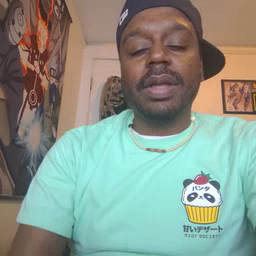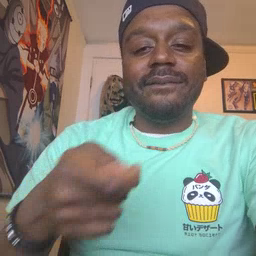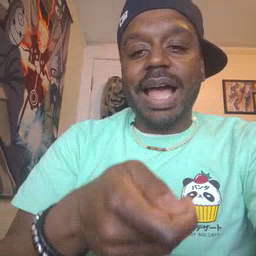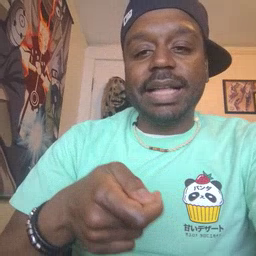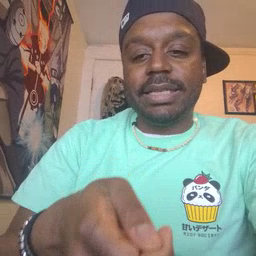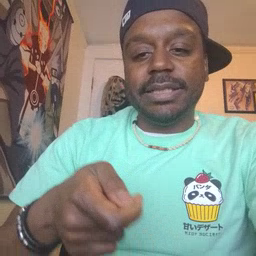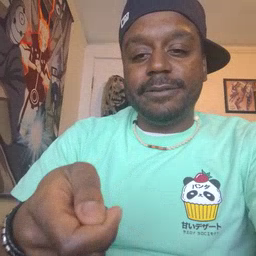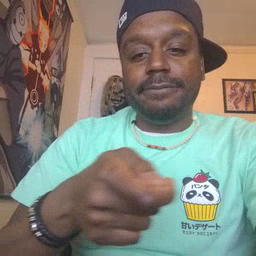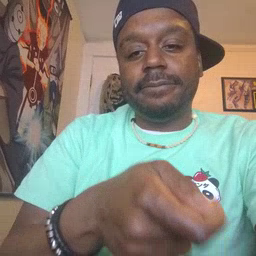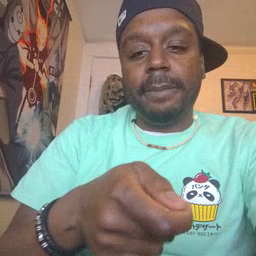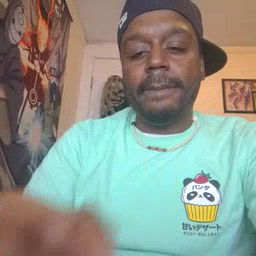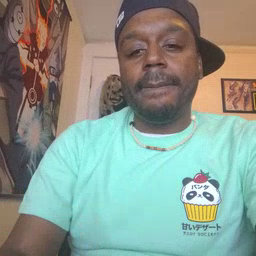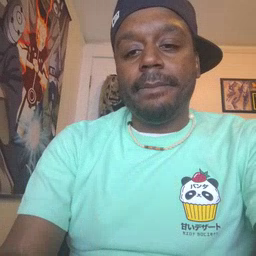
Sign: vacuum